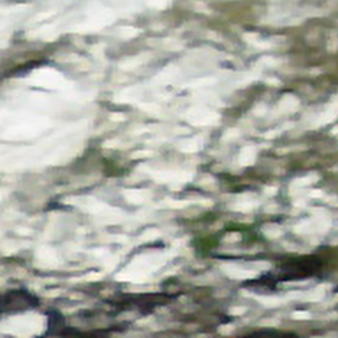
Label: other